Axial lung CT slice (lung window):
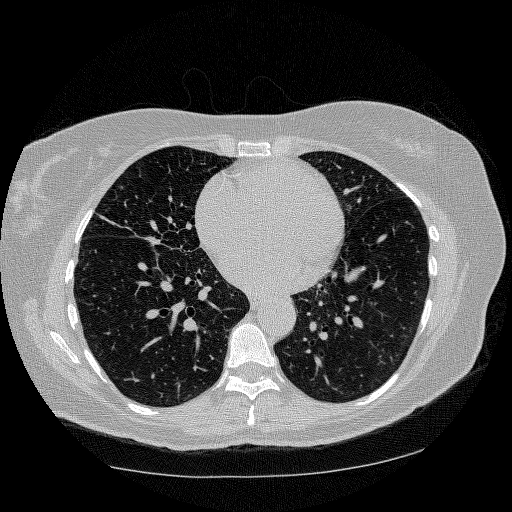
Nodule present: no